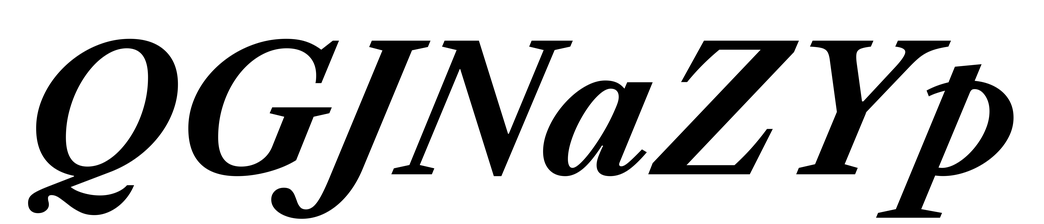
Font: LibreCaslonText-Italic_Bold_Italic